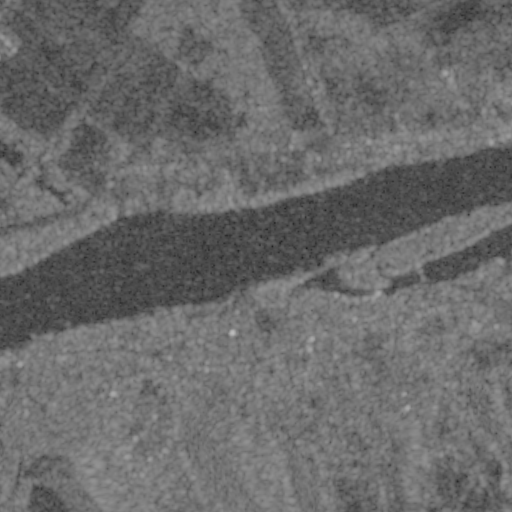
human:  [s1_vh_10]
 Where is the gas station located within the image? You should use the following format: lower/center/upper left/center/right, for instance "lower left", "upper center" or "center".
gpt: The gas station is located in the lower left of the image.
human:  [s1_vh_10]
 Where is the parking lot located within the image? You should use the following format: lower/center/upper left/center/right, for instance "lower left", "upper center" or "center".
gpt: The parking lot is located in the lower left of the image.
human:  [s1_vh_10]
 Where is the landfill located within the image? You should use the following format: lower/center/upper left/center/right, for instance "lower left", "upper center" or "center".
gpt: There is no landfill in the image.

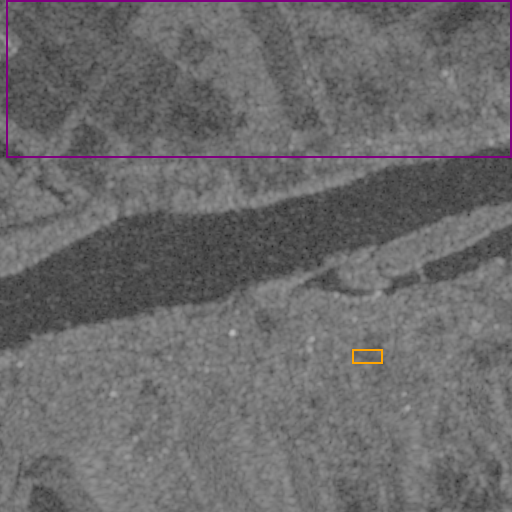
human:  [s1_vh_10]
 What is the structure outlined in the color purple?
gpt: The structure outlined in purple is a crop field.
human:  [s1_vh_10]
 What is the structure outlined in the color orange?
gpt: The structure outlined in orange is a park.
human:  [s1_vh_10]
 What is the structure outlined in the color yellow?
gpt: There is no yellow outline.